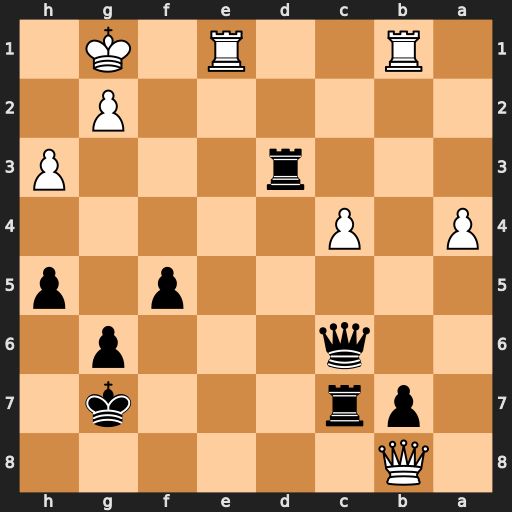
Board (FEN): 1Q6/1pr3k1/2q3p1/5p1p/P1P5/3r3P/6P1/1R2R1K1
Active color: b
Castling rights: -
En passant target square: -
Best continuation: Rd2 Qxc7+ Qxc7